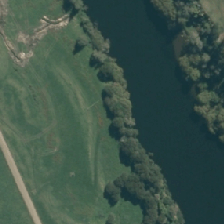
Land cover: deciduous_hardwood